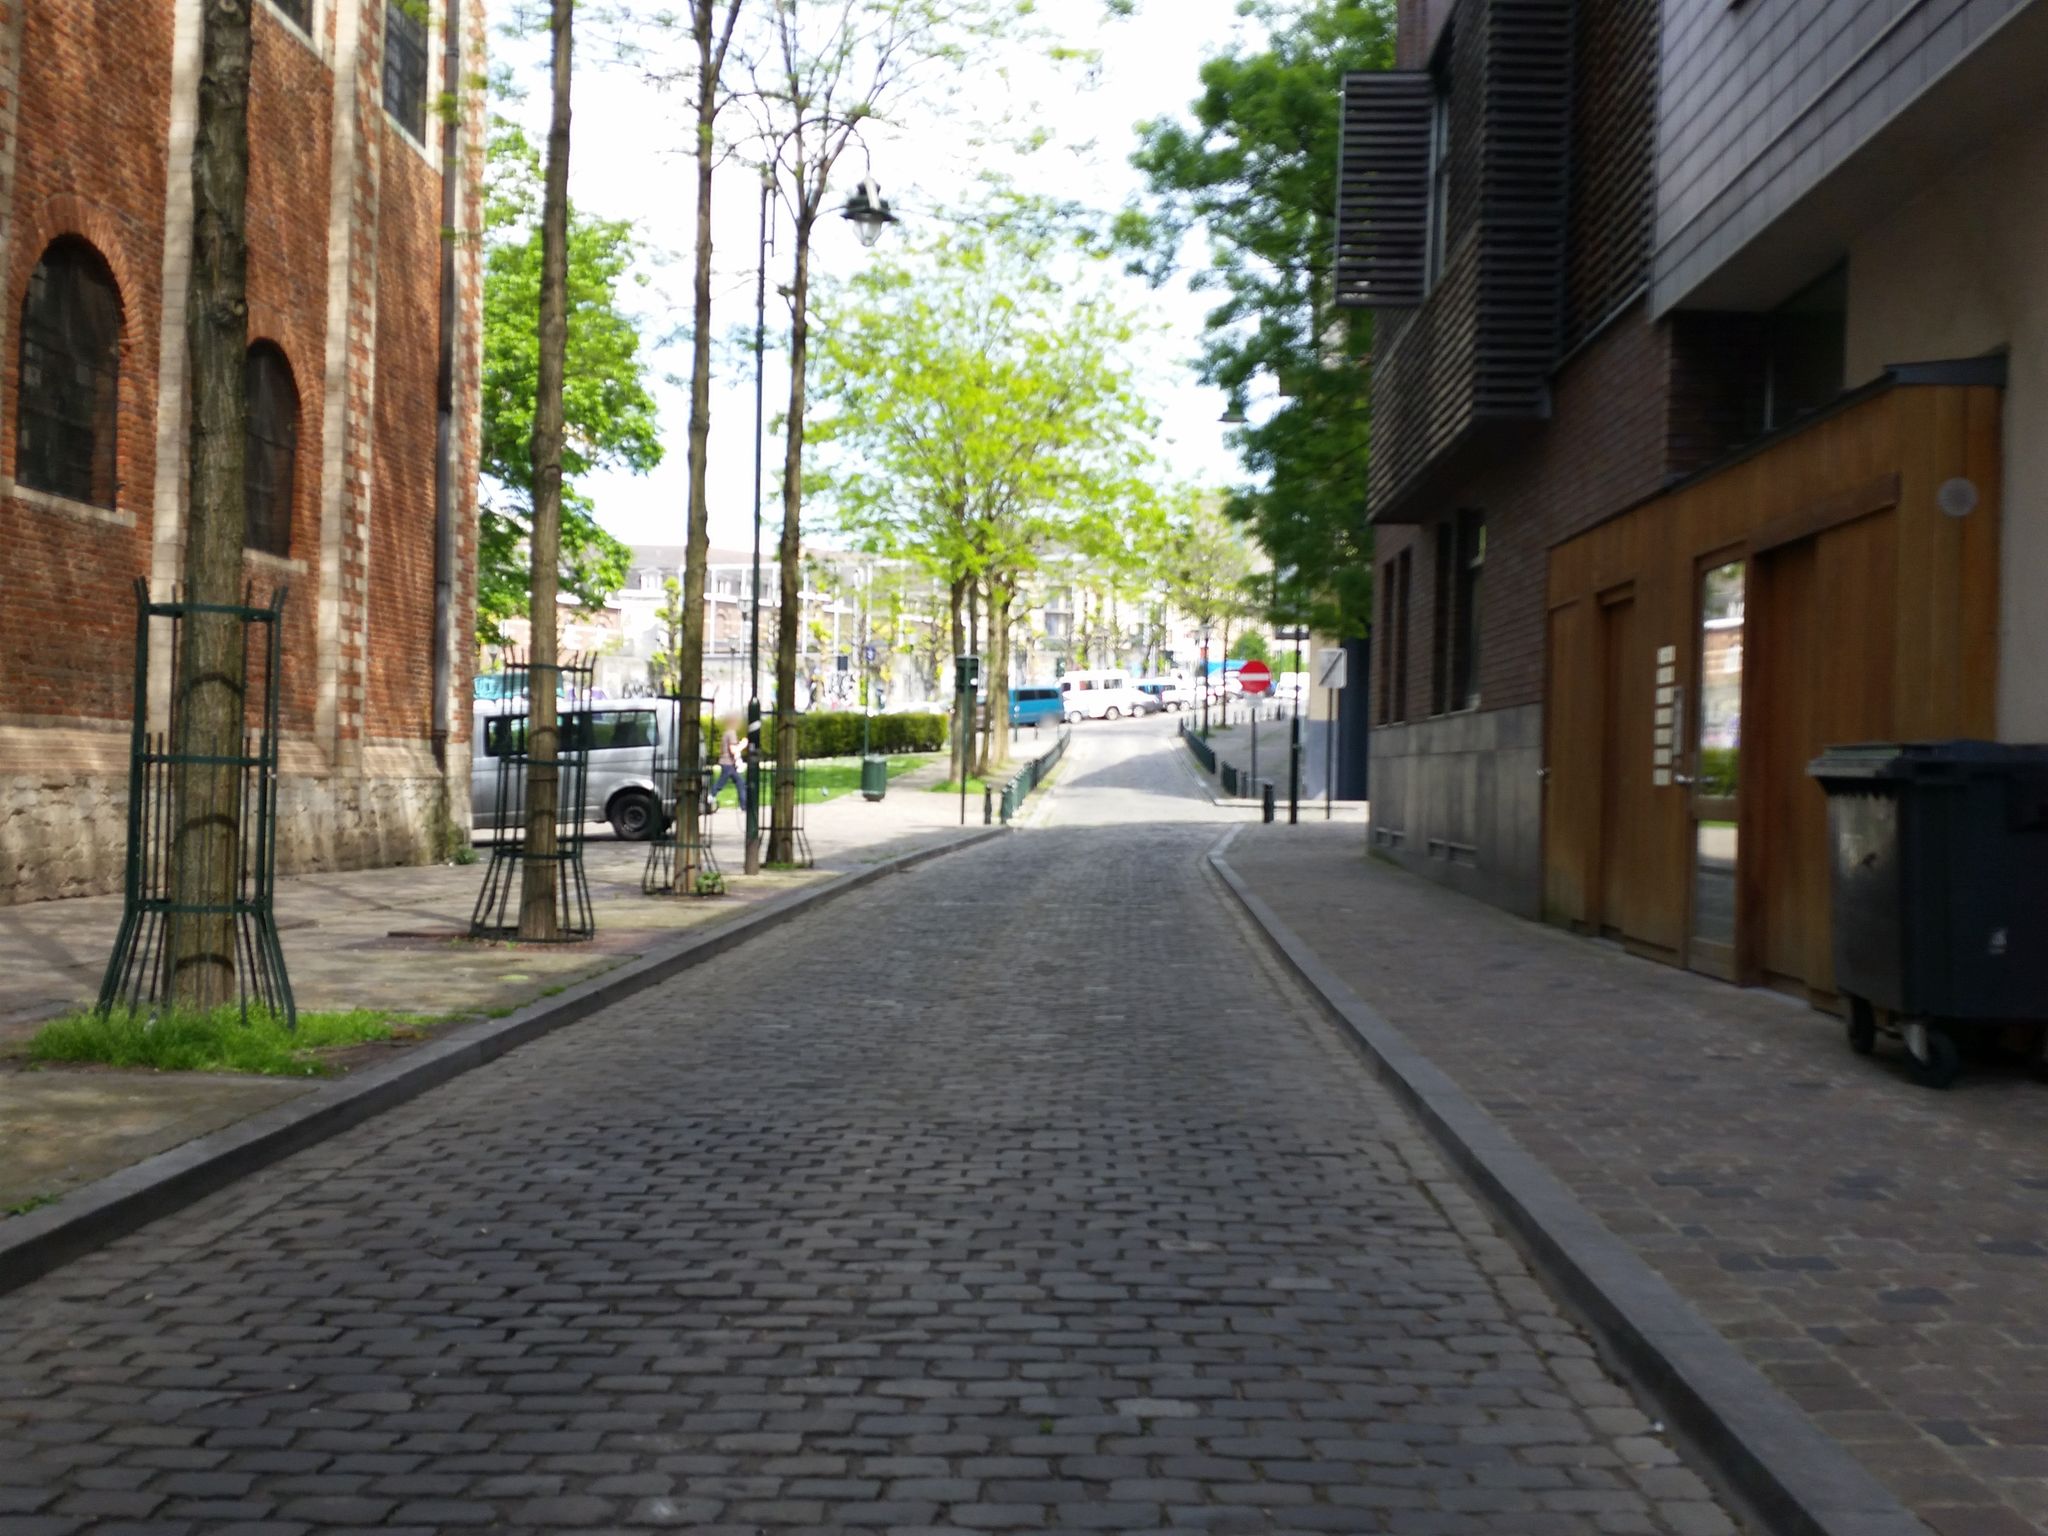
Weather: clear
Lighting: day
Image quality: good
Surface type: walking surface
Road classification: footway, service, steps
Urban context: urban centre
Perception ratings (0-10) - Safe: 6.28, Lively: 8.82, Beautiful: 7.81, Boring: 2.88, Depressing: 2.85, Wealthy: 9.18